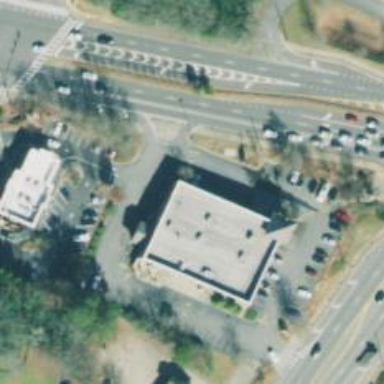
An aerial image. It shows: Pharmacy providing healthcare services.